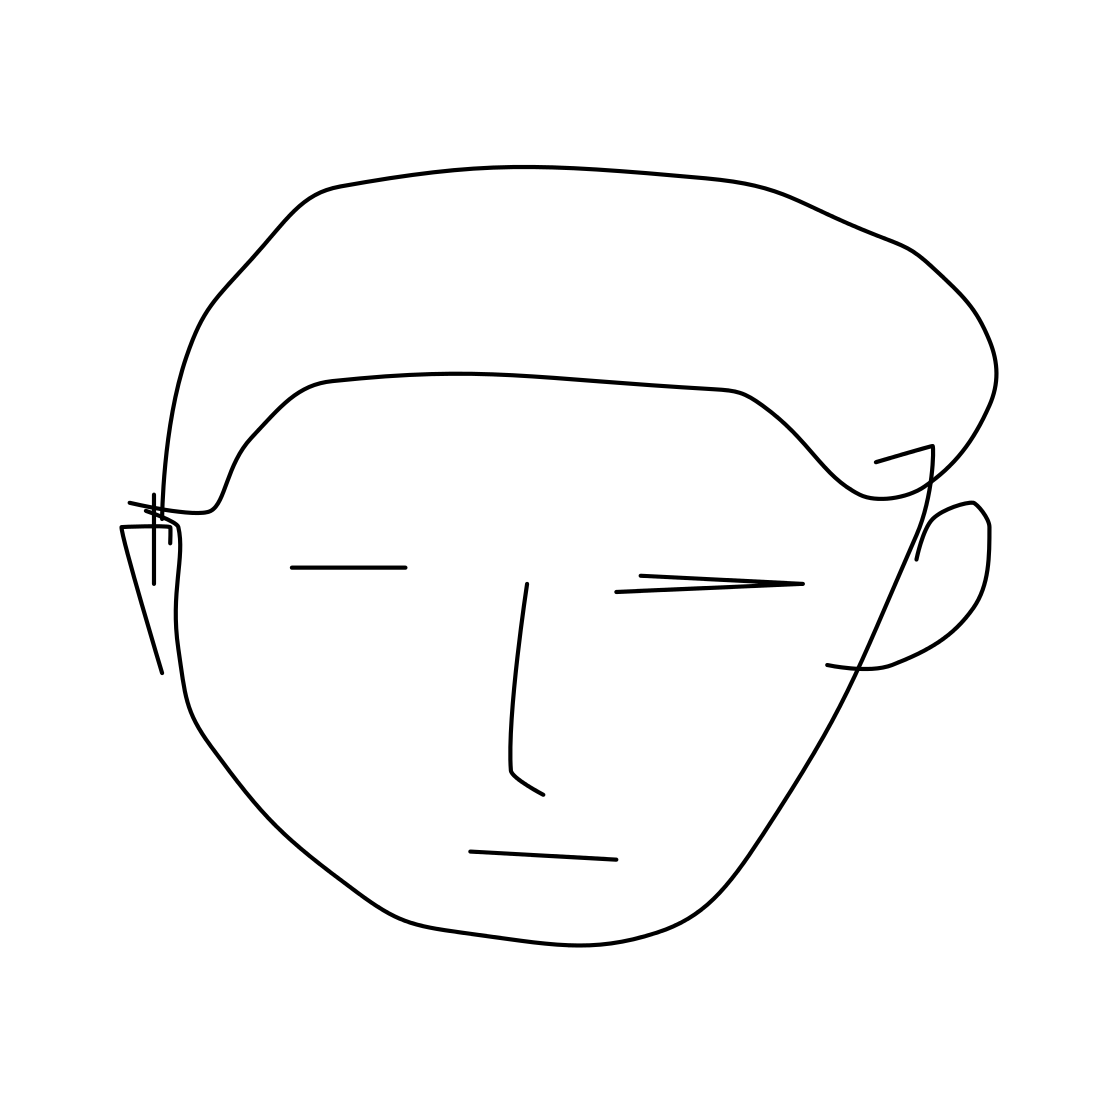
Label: head